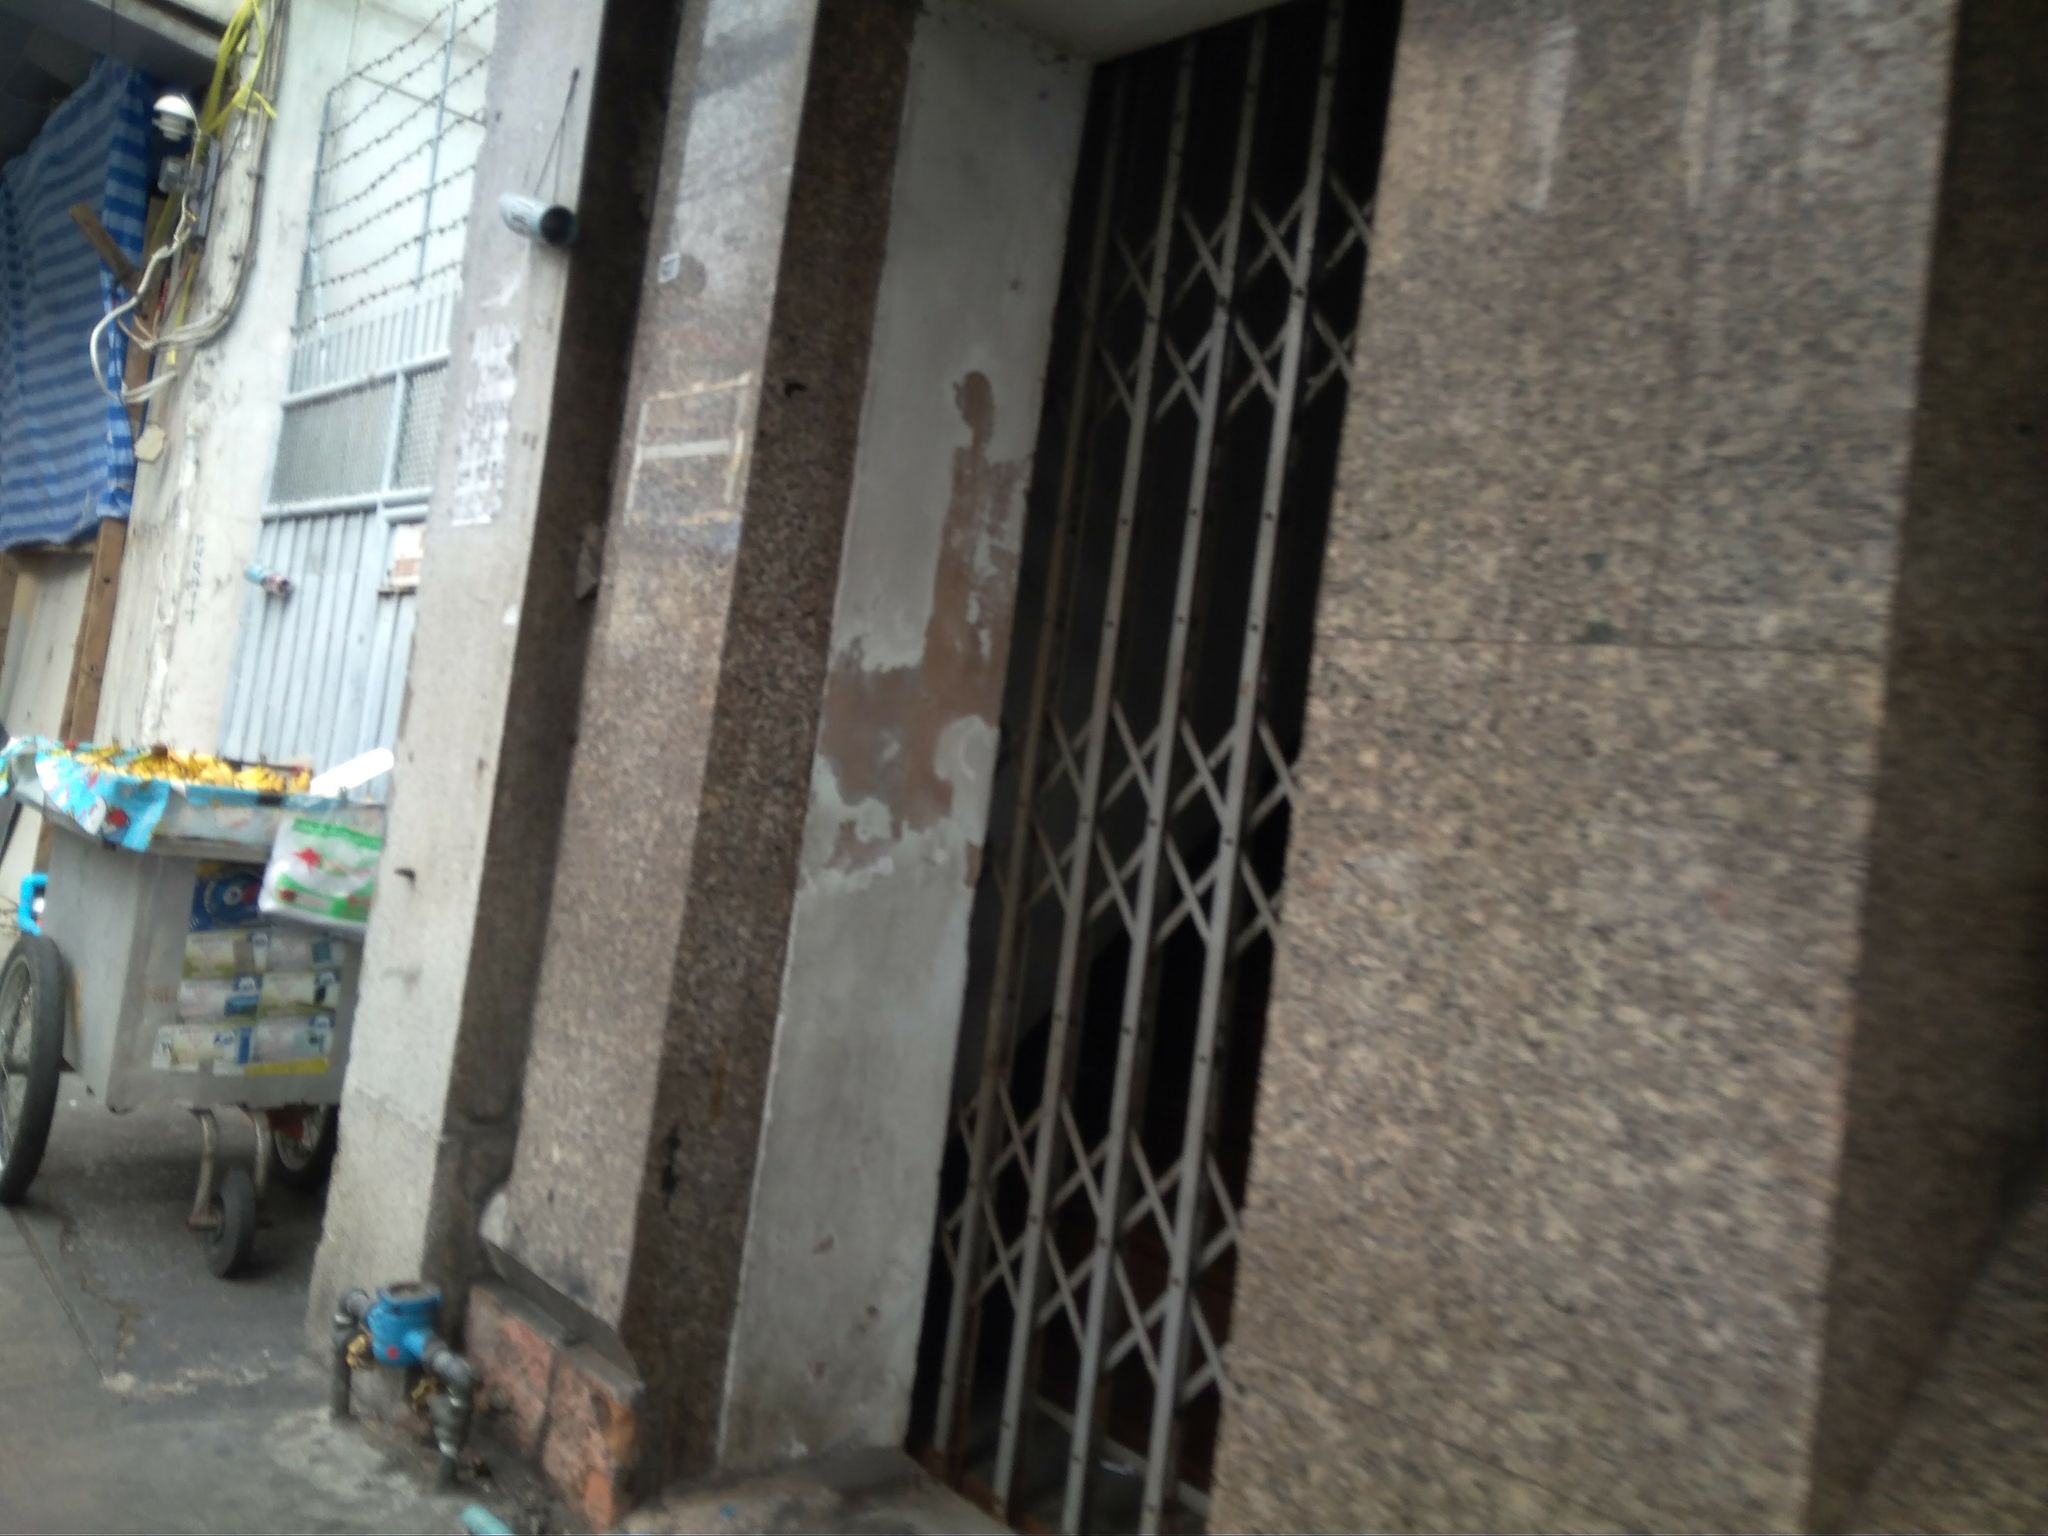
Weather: clear
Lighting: day
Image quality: slightly poor
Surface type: walking surface
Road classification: footway, tertiary
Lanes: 4
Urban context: urban centre
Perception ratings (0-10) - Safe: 1.7, Lively: 5.63, Beautiful: 0.31, Boring: 0.86, Depressing: 3.98, Wealthy: 1.39